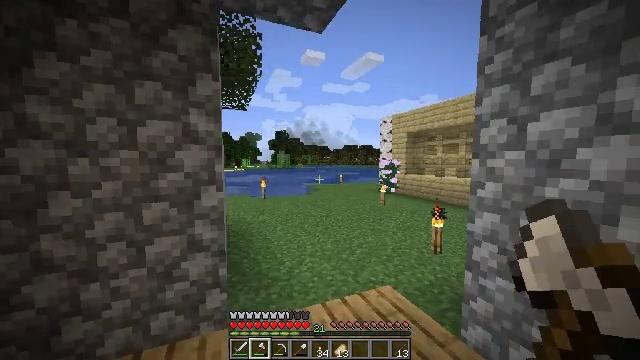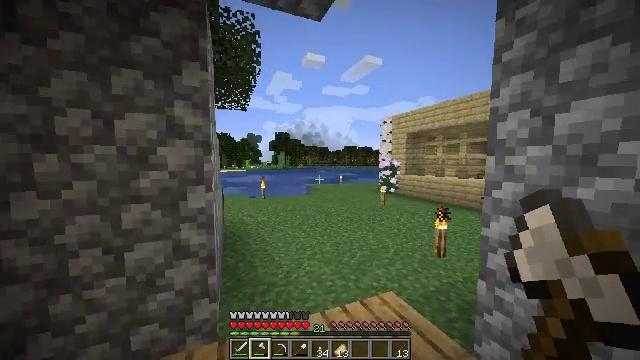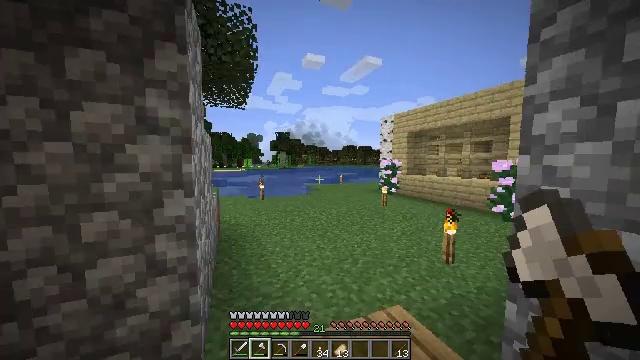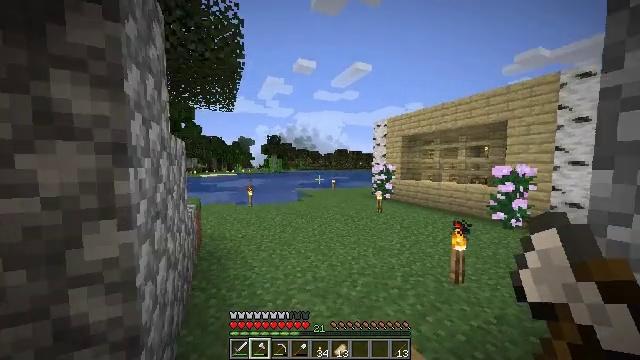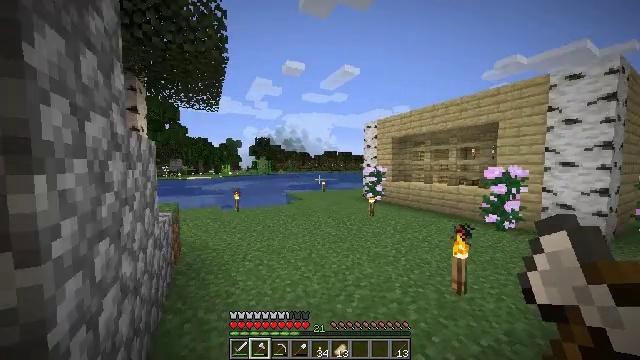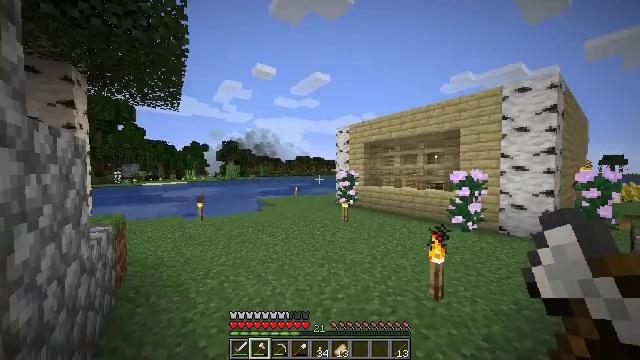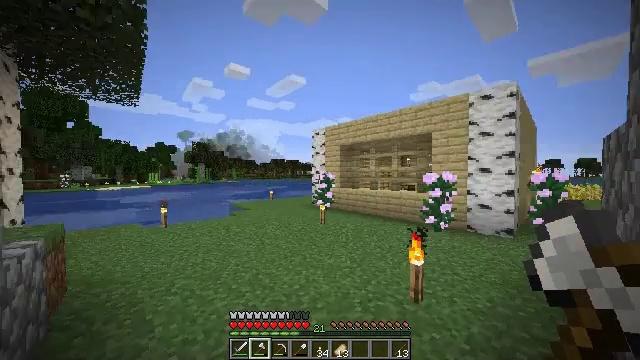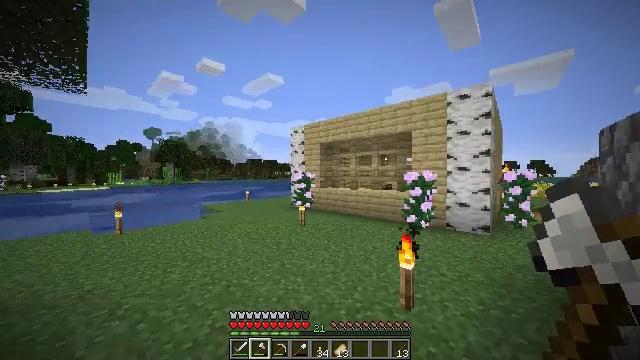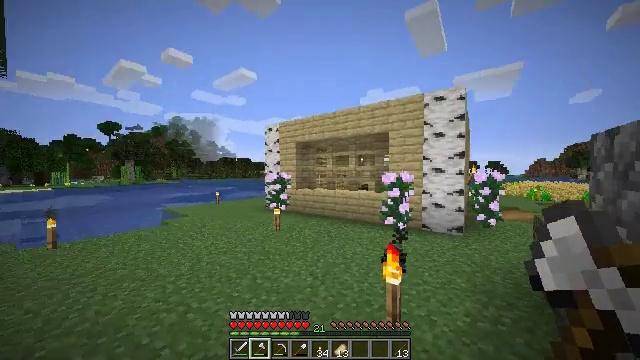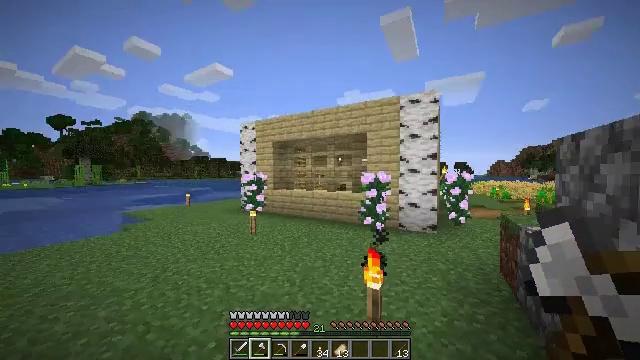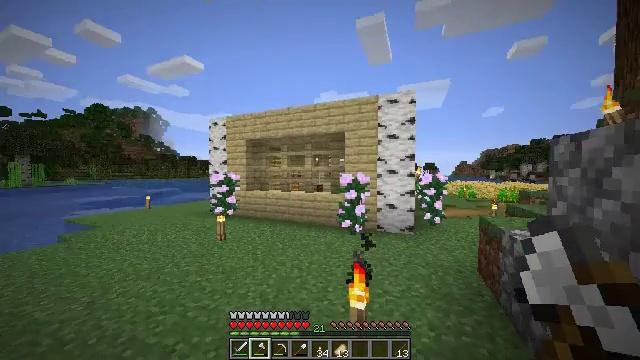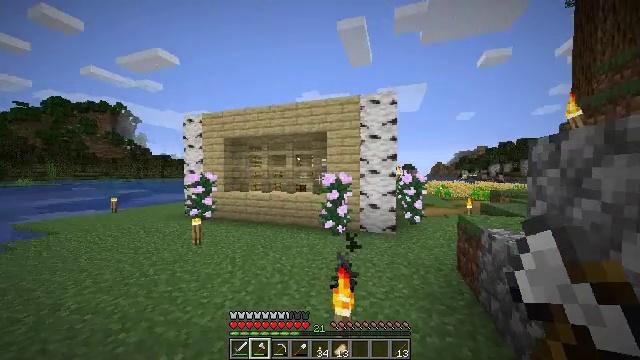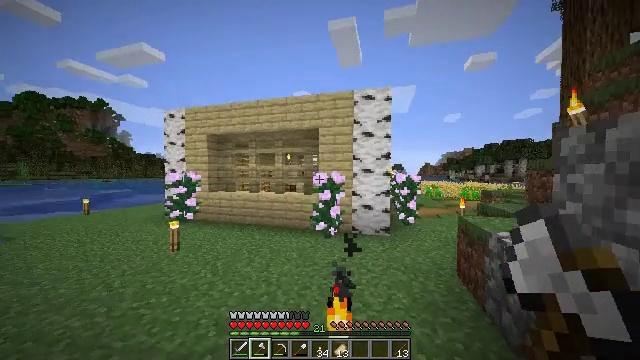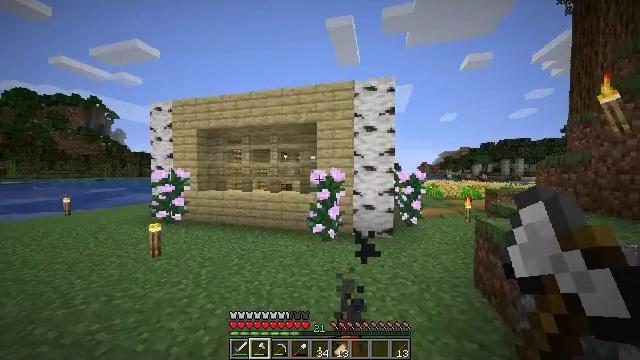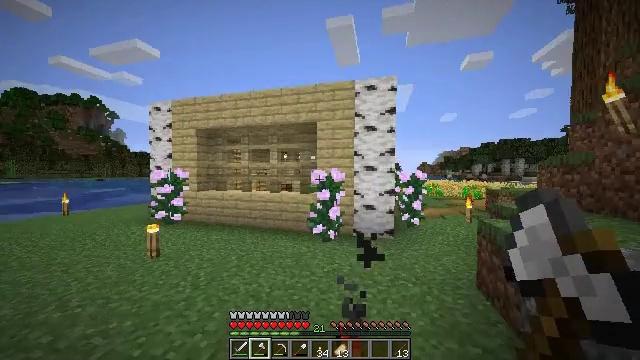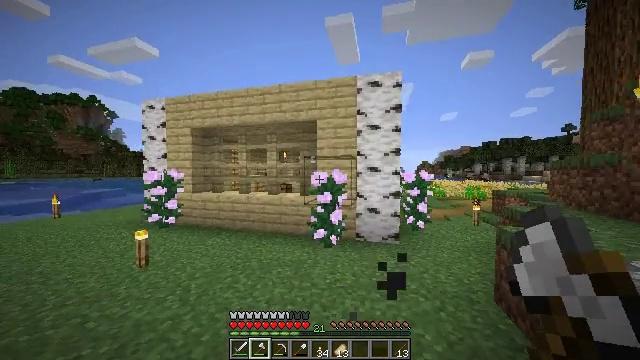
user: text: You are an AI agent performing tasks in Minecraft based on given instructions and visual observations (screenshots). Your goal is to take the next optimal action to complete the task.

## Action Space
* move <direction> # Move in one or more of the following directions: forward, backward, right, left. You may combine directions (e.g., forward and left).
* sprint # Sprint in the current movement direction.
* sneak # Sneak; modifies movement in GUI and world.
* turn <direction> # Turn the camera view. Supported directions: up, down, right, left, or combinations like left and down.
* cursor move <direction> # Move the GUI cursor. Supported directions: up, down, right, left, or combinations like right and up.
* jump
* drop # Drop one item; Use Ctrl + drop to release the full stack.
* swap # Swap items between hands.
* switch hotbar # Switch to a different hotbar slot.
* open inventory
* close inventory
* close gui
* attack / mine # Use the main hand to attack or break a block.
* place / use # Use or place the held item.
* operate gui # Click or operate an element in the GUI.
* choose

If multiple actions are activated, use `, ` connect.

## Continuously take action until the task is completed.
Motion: motion action
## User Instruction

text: Mine the chest to collect it.
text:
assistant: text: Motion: move forward
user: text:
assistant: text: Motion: move forward
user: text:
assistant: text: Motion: move forward, turn right and up
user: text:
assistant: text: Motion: move forward, turn right
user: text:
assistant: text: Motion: move forward, turn right and up
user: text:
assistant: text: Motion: move forward, turn right
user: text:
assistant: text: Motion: move forward, turn right
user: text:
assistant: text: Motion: move forward, turn right
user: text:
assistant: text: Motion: move forward, turn right
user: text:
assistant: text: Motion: move forward, turn right
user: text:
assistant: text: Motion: move forward, turn right
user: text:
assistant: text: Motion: move forward, turn right
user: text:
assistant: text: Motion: move forward
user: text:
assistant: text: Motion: move forward
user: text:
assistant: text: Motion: move forward
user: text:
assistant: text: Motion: move forward
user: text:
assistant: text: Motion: move forward
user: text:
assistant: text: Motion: move forward
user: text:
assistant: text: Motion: move forward
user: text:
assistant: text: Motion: move forward
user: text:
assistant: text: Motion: move forward and move right, turn right
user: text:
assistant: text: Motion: move forward and move right, turn right and down
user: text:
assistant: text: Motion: move forward and move right, turn right
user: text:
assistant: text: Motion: move forward and move right
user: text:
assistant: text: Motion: move forward and move right
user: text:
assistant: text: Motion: move forward and move right
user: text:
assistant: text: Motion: move forward and move right
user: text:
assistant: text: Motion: move forward and move right
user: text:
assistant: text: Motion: move forward and move right
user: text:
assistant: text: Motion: move forward and move right